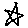
Label: star